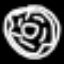
Label: donut